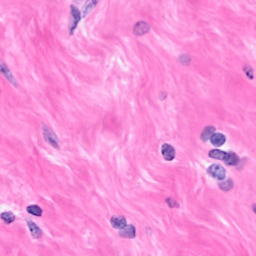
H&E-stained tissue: Breast